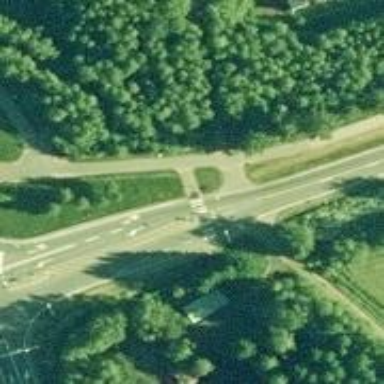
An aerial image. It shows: Asphalt cycleway.